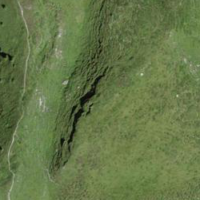
EUNIS habitat code: 31
Species observed at this site:
Capra ibex